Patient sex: M
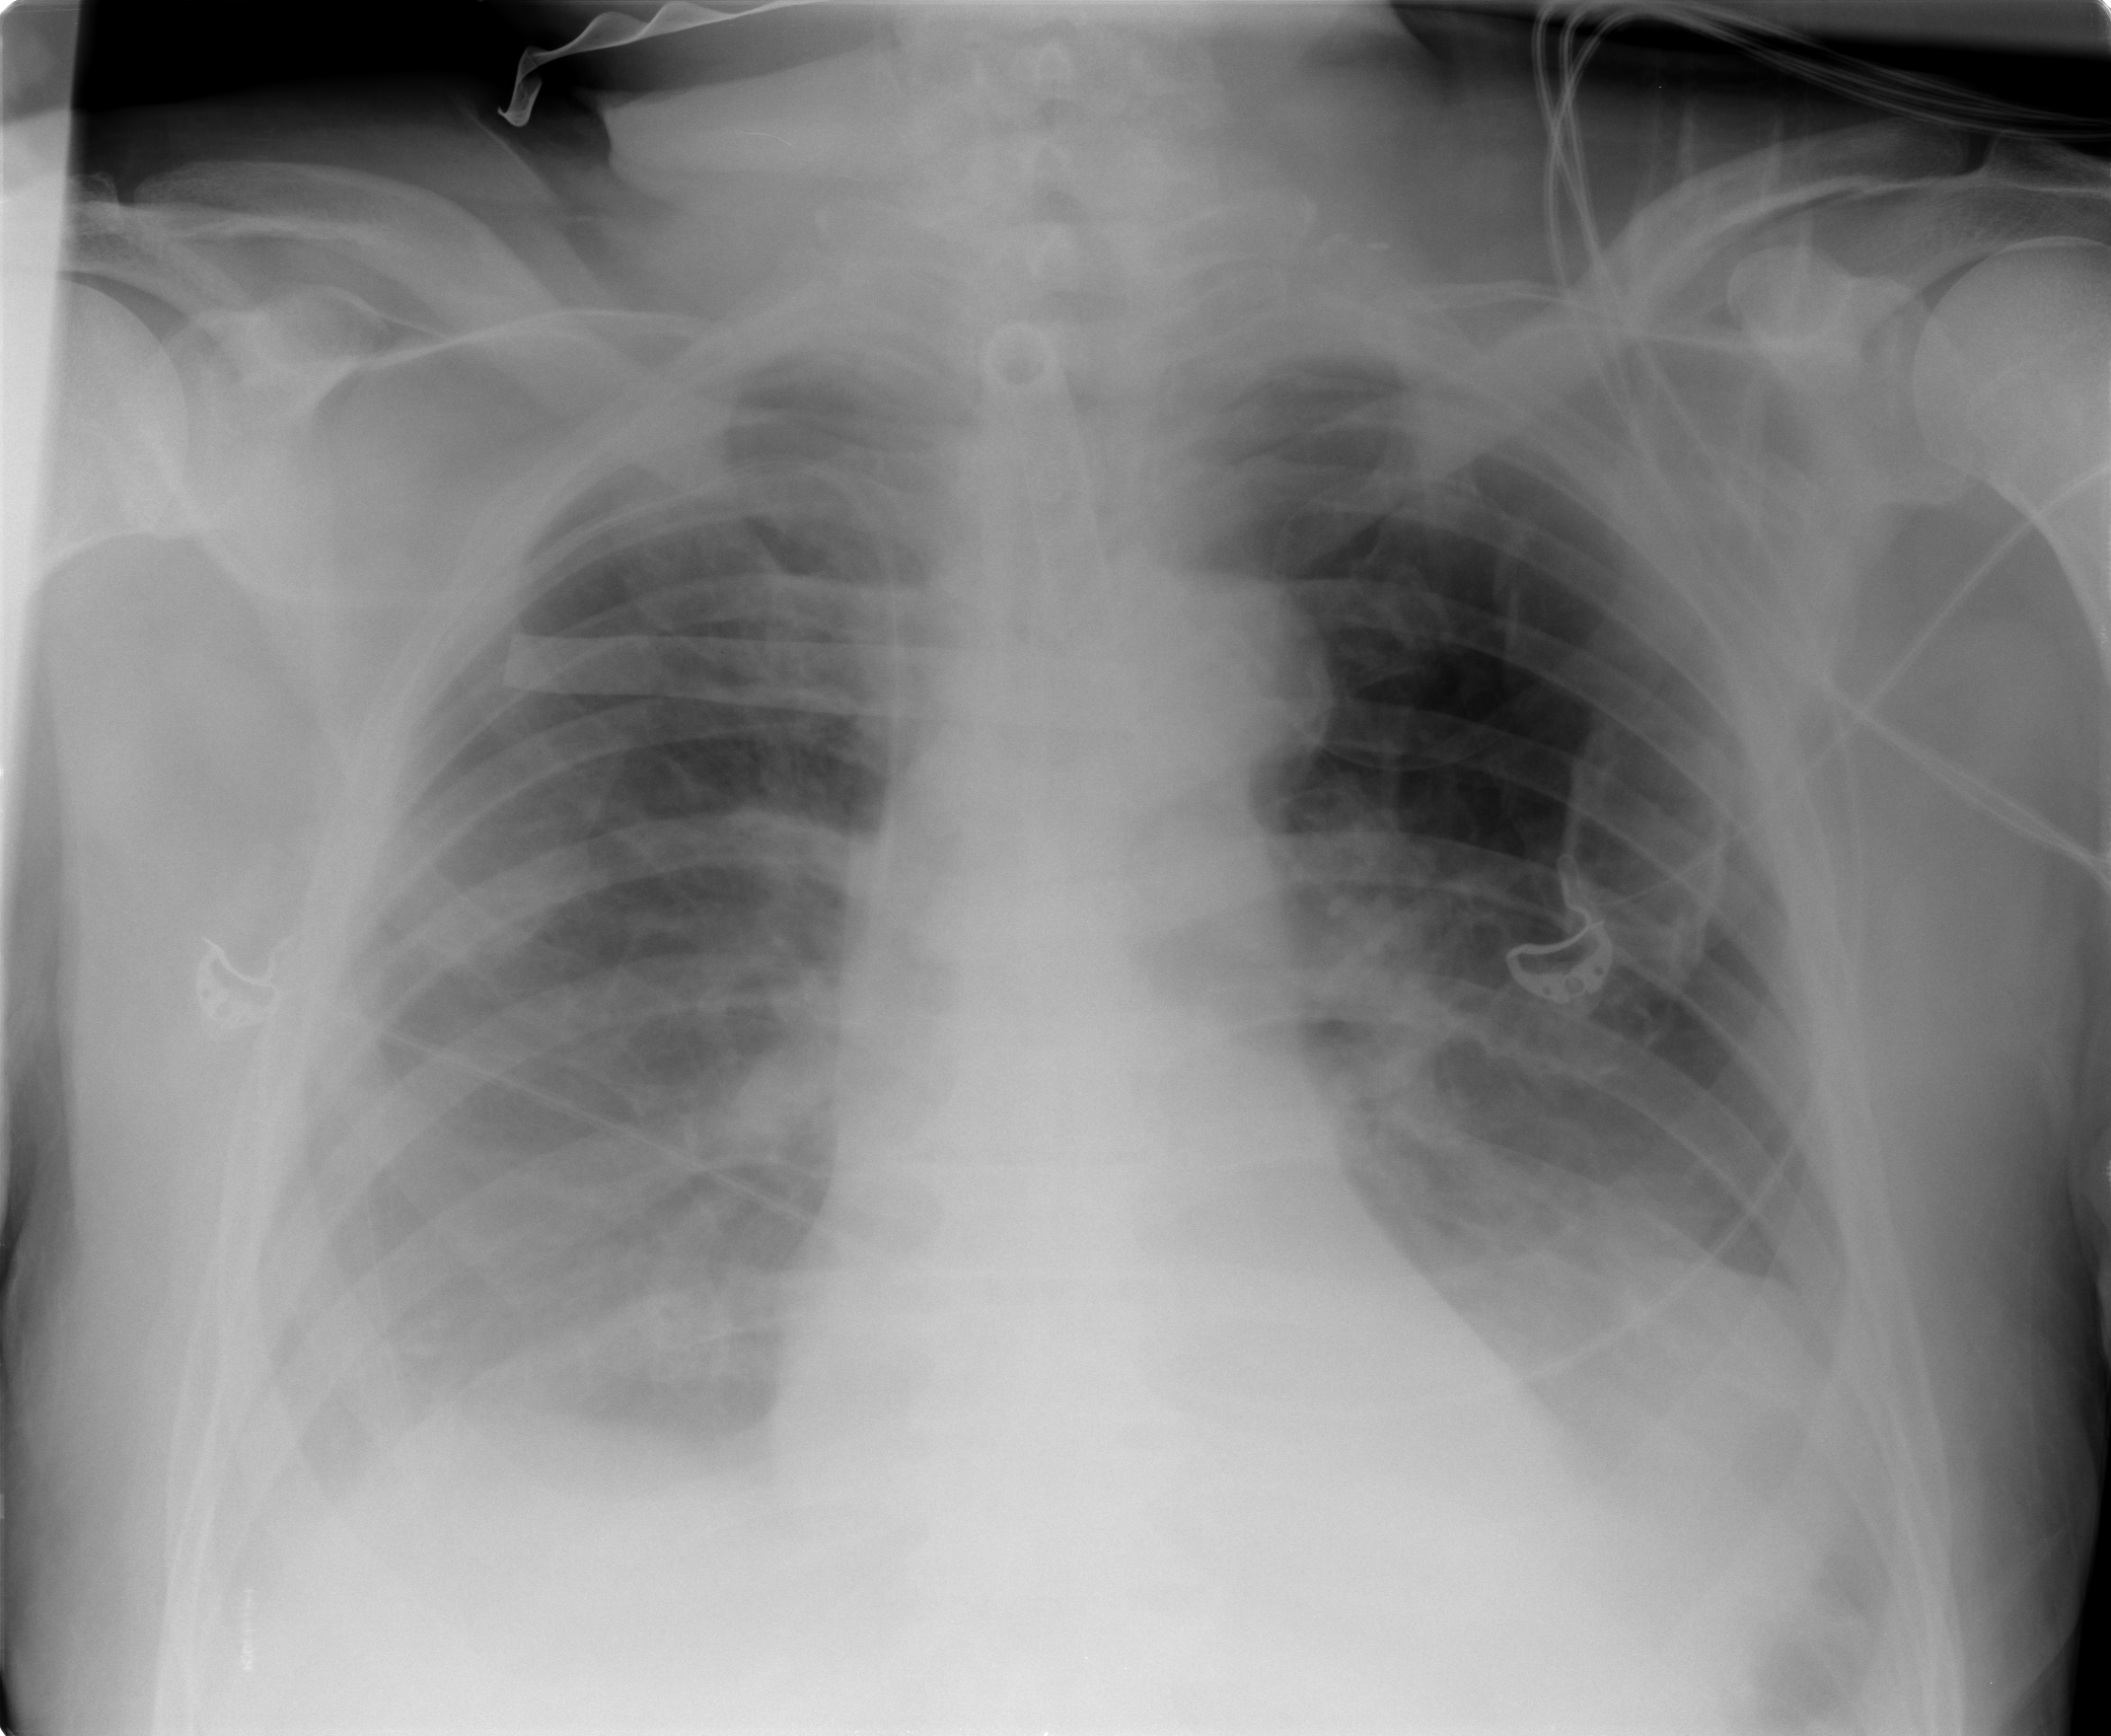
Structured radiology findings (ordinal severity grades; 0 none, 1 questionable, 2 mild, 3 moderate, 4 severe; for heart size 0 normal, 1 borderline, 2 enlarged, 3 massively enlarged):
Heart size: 2
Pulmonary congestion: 0
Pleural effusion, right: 2
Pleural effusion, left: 2
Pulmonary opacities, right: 0
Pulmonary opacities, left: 0
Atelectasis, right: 2
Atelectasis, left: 2